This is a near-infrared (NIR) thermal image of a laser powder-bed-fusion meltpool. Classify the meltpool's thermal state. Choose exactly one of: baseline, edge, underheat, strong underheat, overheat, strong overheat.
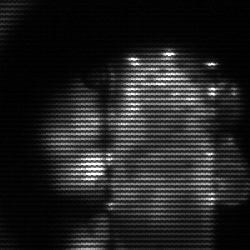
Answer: strong underheat